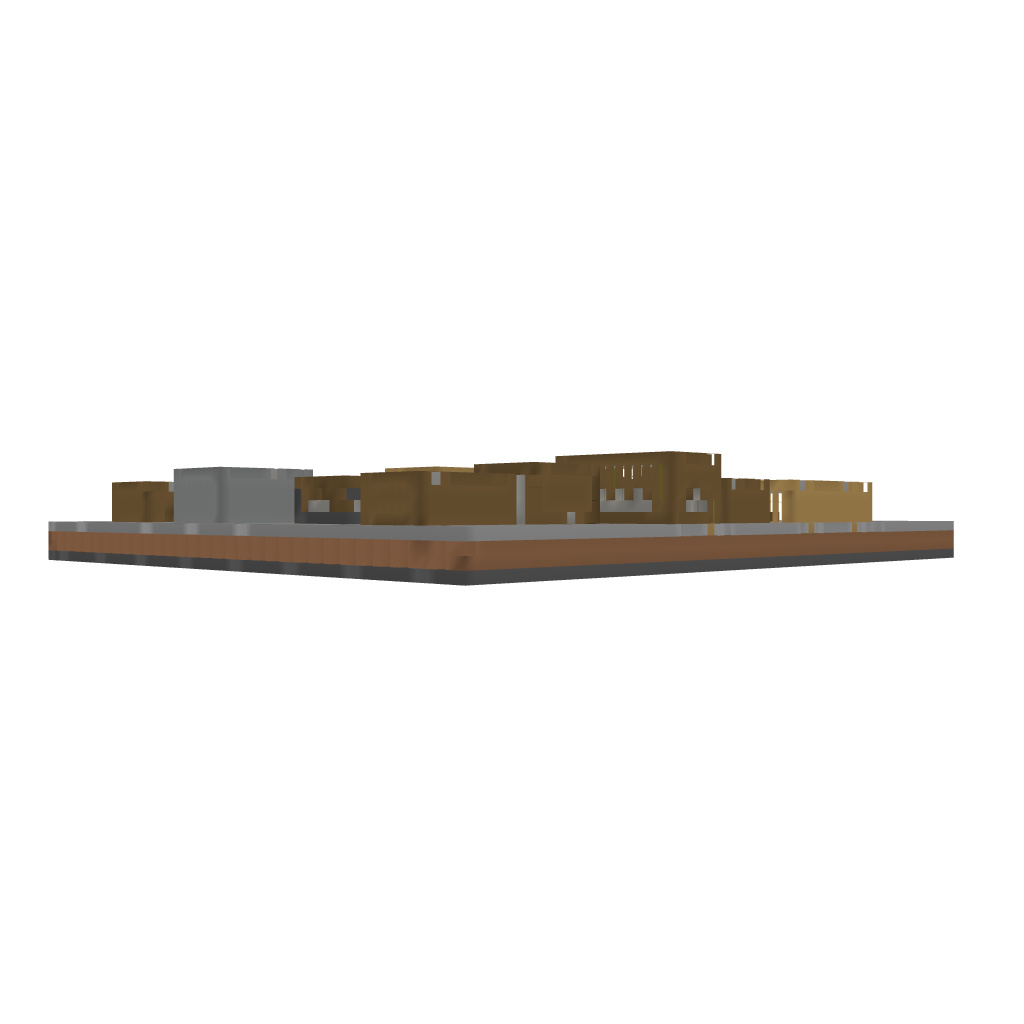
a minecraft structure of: A medium town